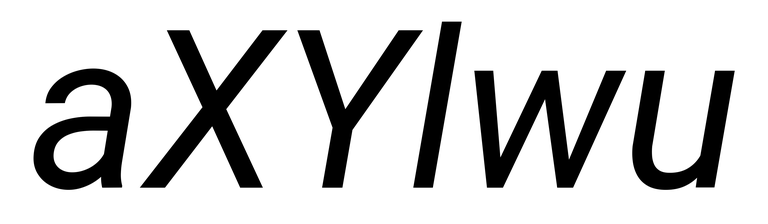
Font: Roboto-Italic_Italic